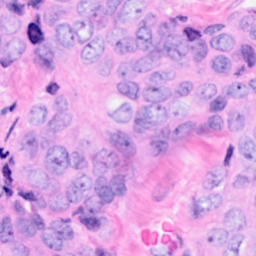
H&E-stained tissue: Breast